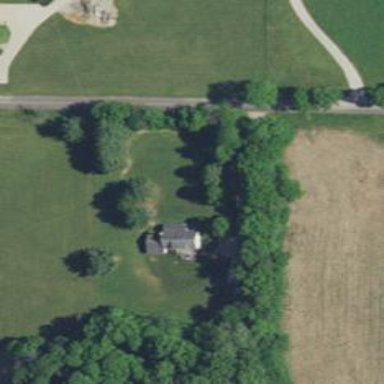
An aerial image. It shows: Simple house.